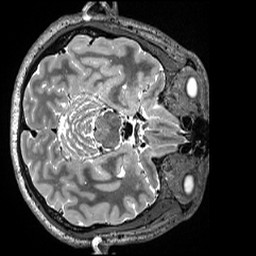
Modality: T2w
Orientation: axial
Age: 44
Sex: male
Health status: ill
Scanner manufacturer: siemens
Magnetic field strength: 3 T
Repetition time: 3.2 s
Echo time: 0.563 s